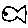
Label: fish